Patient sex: M
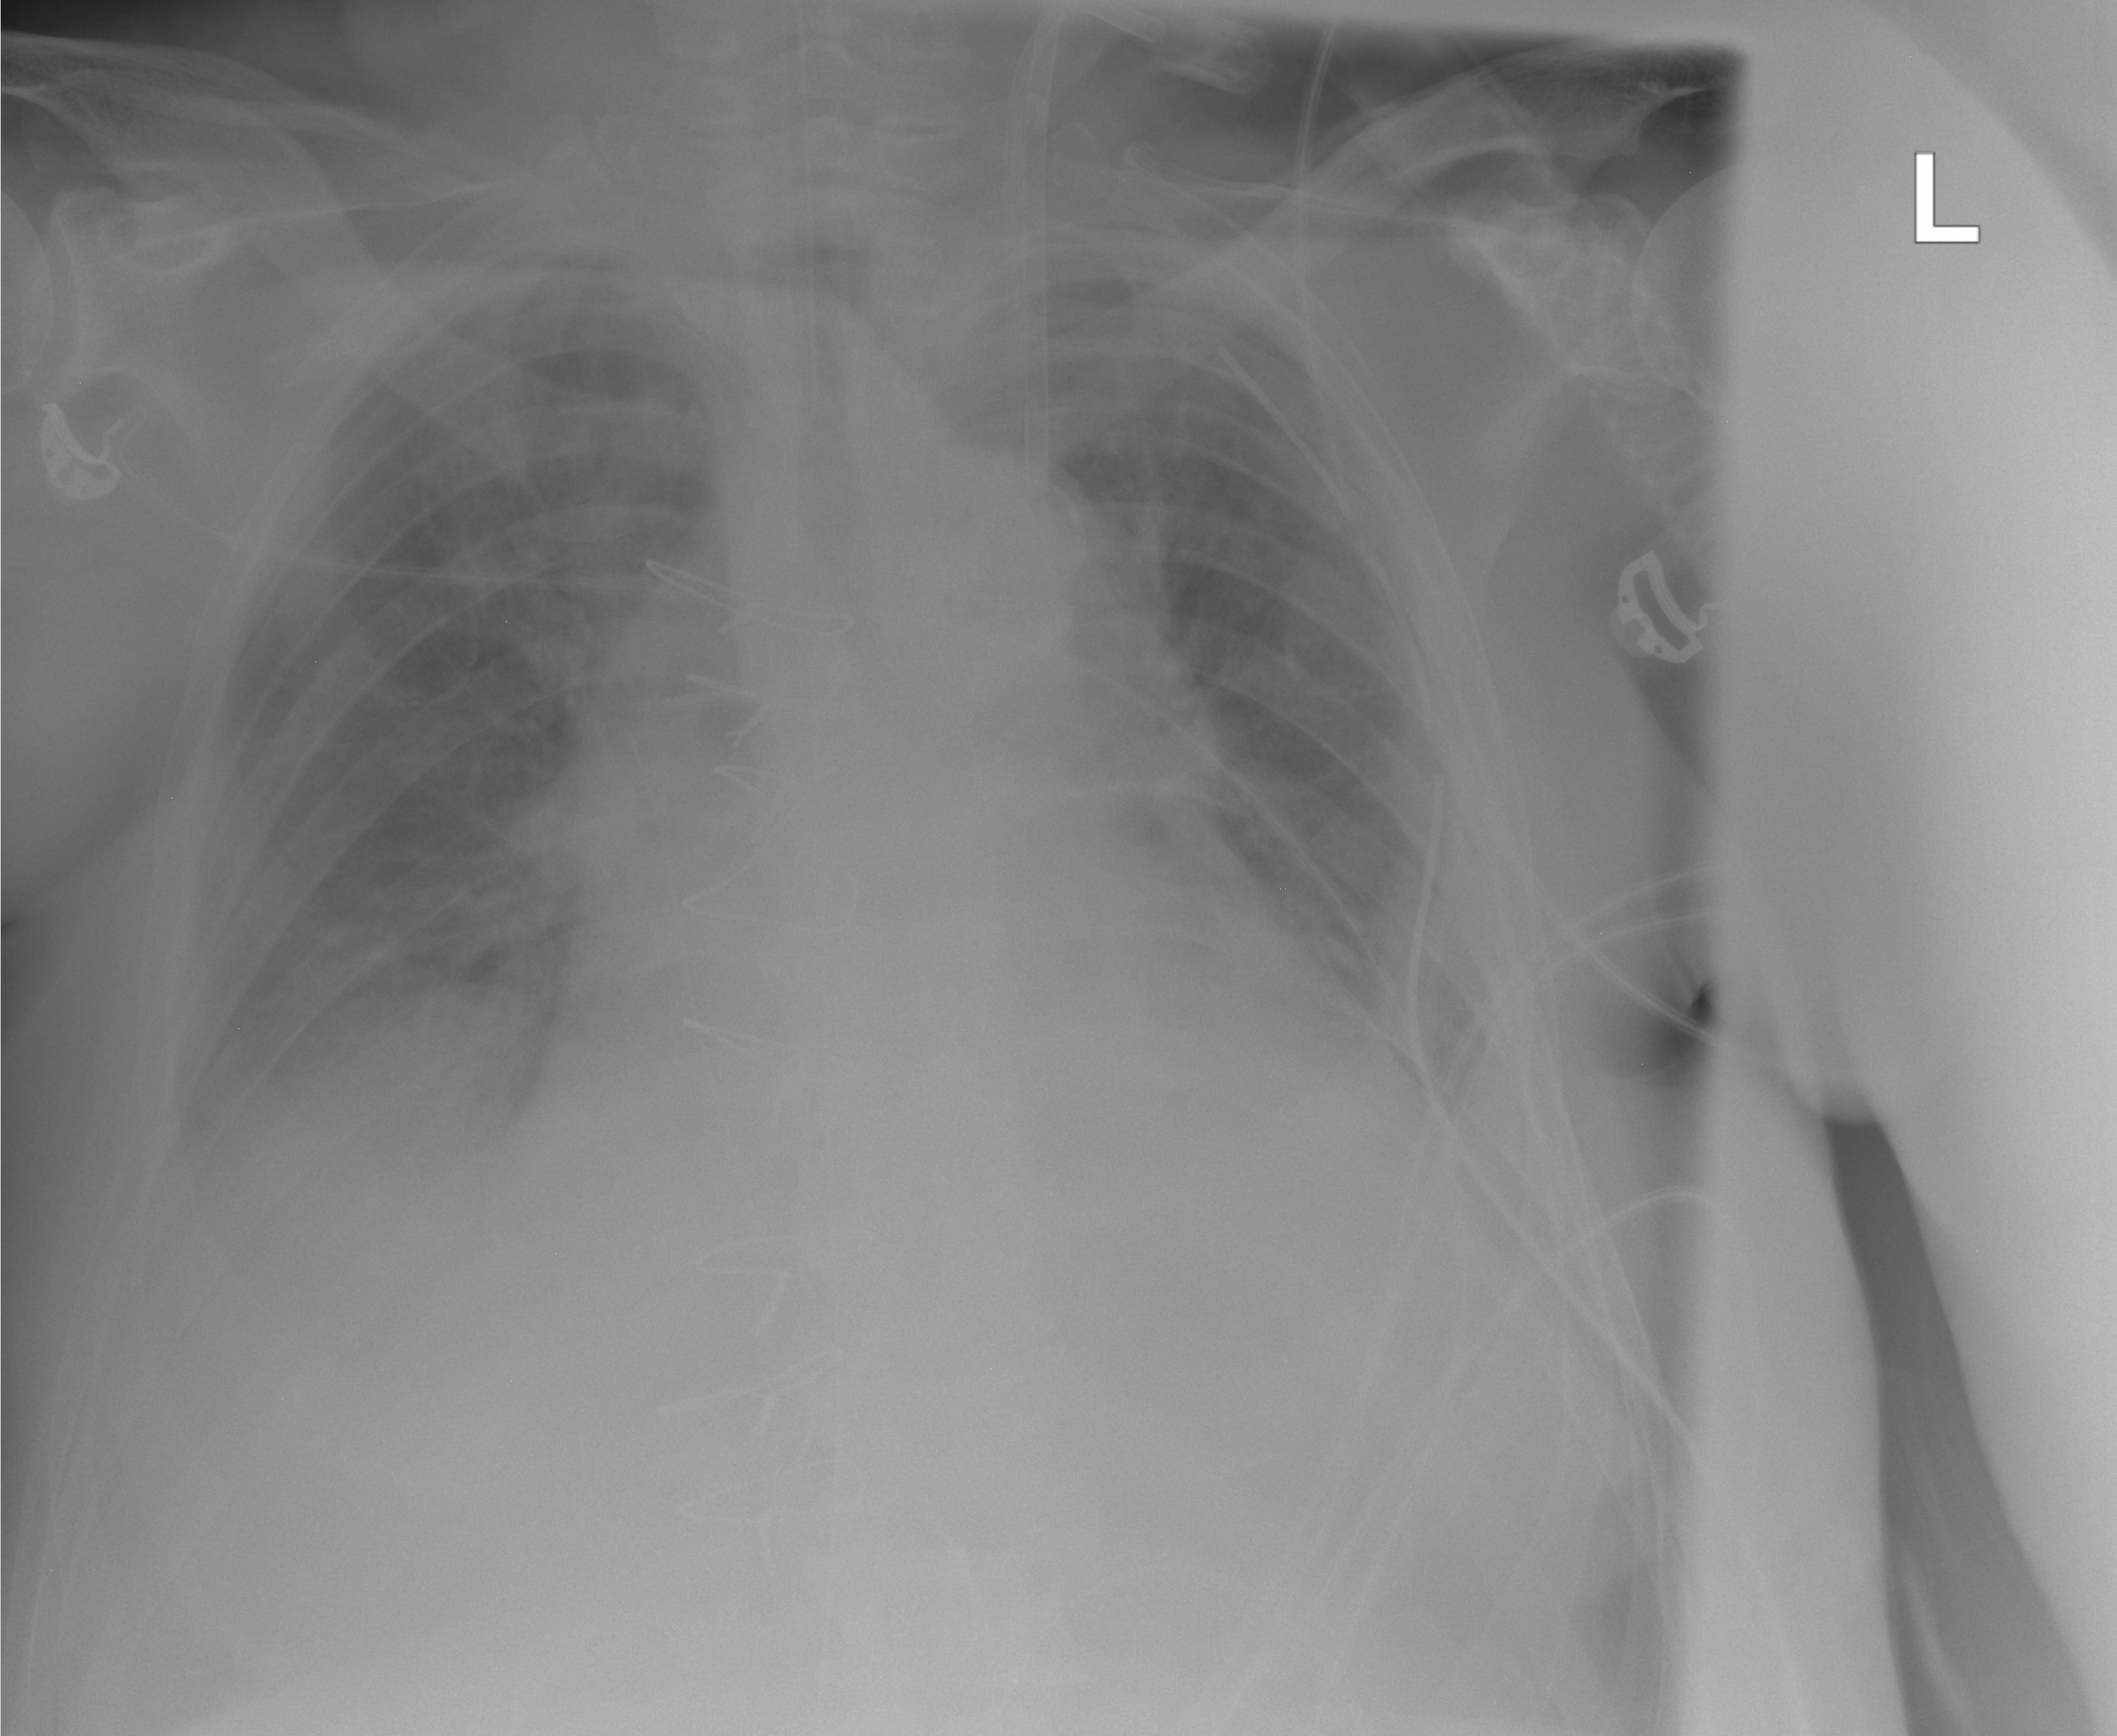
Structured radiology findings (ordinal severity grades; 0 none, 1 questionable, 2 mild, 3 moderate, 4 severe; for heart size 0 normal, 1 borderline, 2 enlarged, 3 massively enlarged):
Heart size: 2
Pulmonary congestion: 0
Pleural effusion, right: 2
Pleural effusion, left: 2
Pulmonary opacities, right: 0
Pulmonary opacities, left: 0
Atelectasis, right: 0
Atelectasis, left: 3